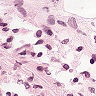
Metastatic tissue present: no